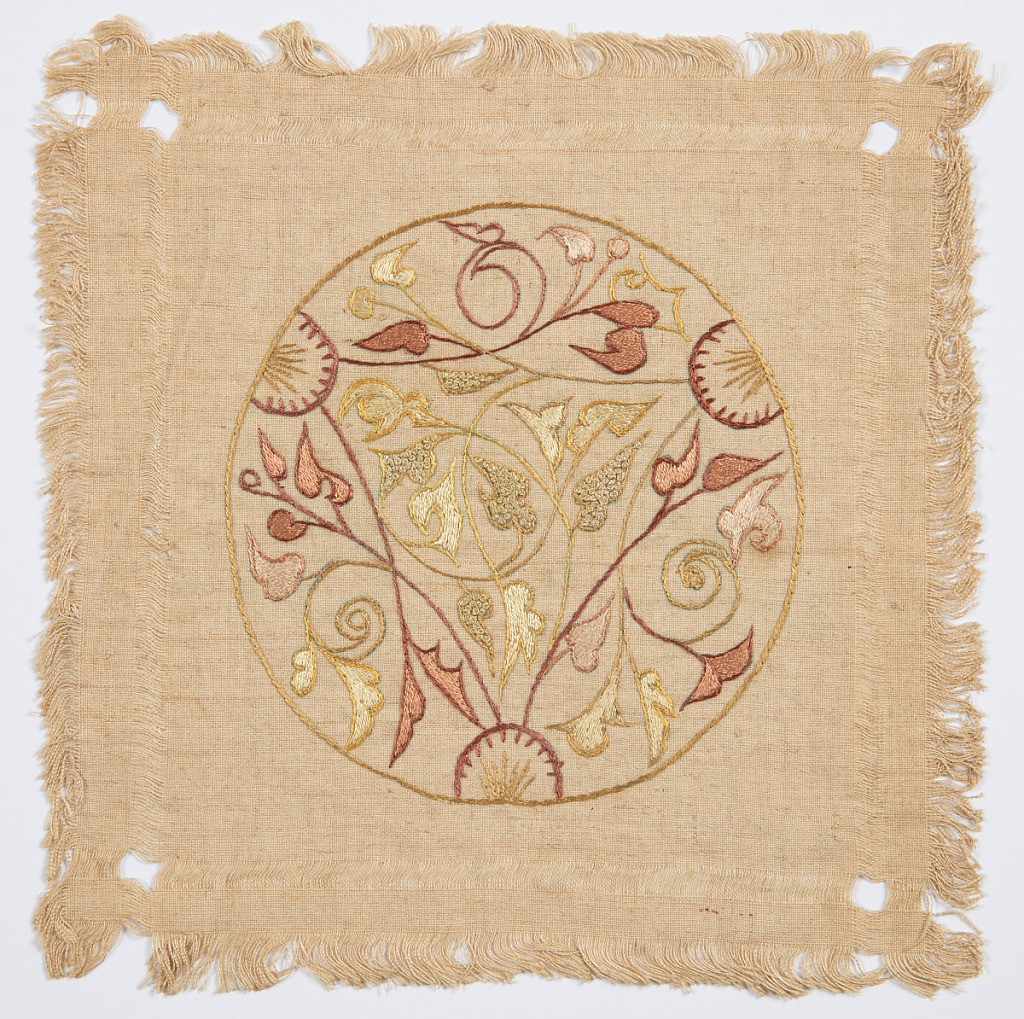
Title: Doily
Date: ca. 1900
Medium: linen, silk Technique: plain weave embroidered in stem, running, satin, knot, detached chain, looping and speckling stitches
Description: Doily embroidered in a circular, floral Art Nouveau pattern with multi-colored silk thread.